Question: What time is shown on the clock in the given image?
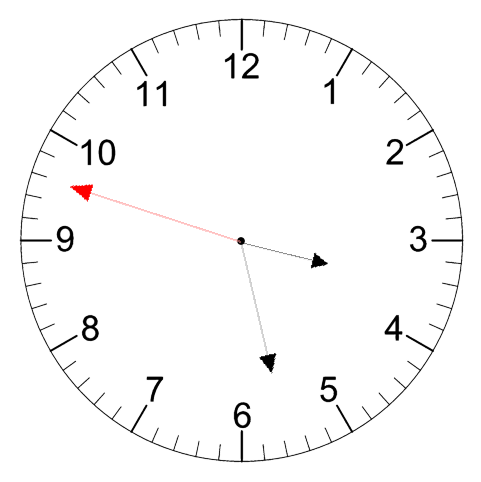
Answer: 03:27:48